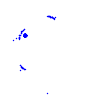
Particle: electron